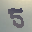
Label: 5